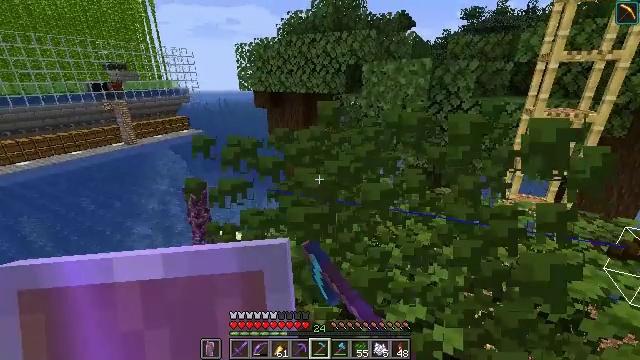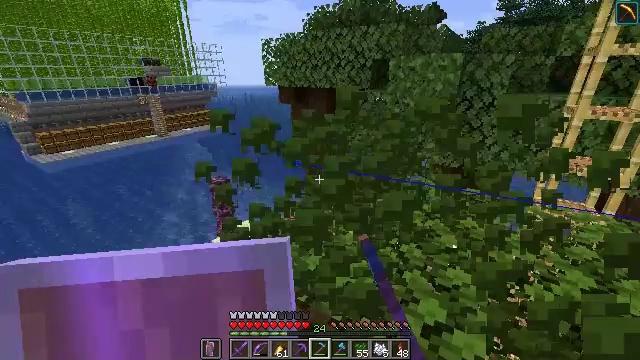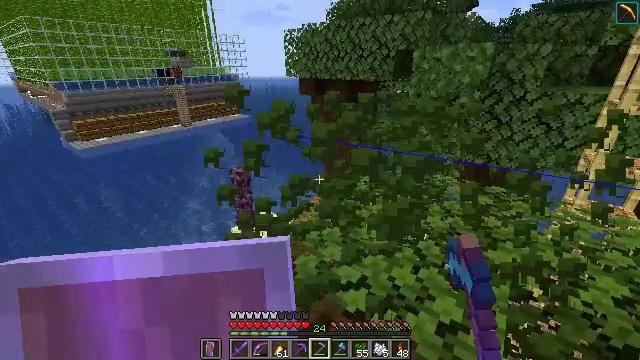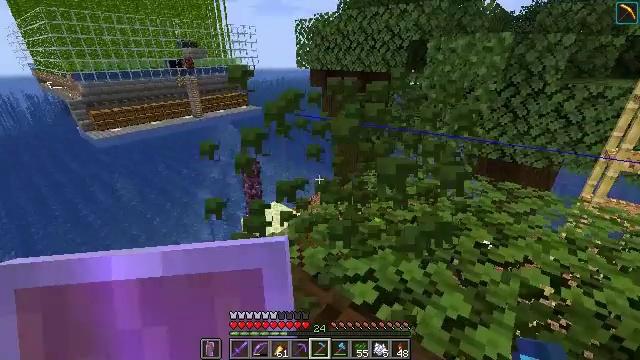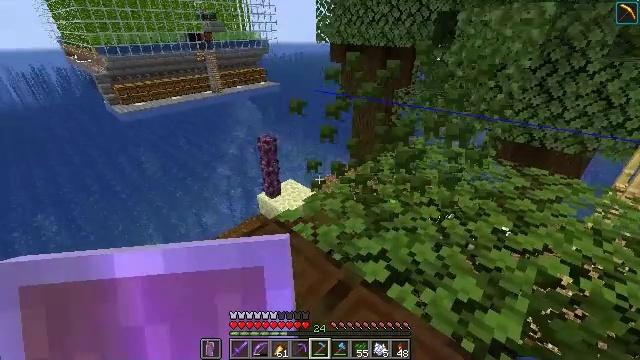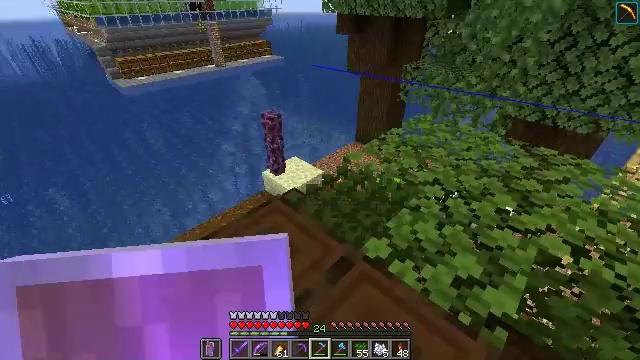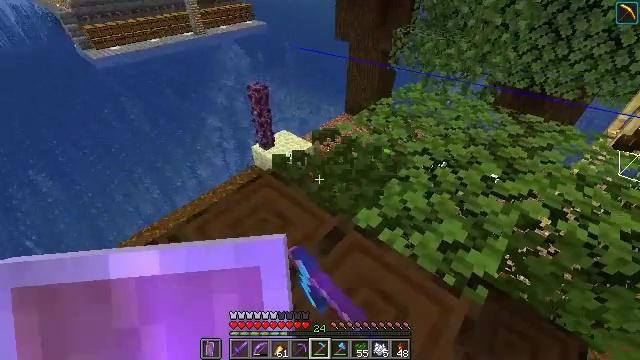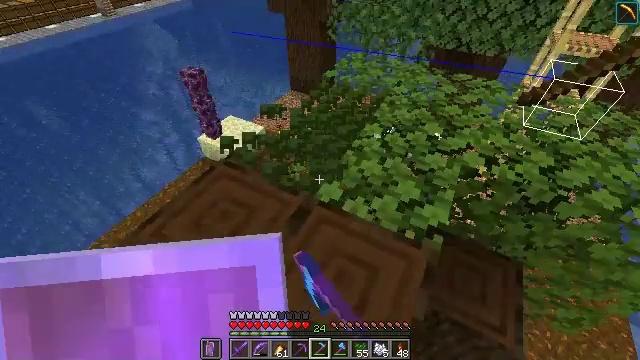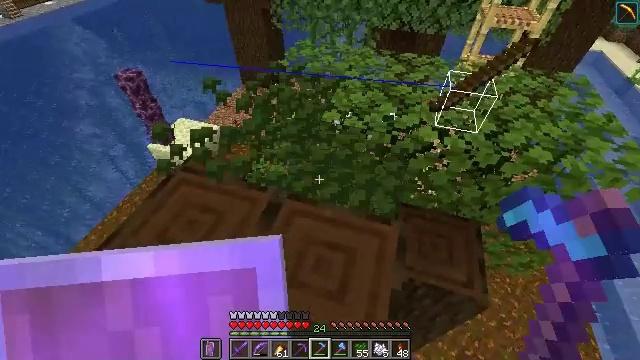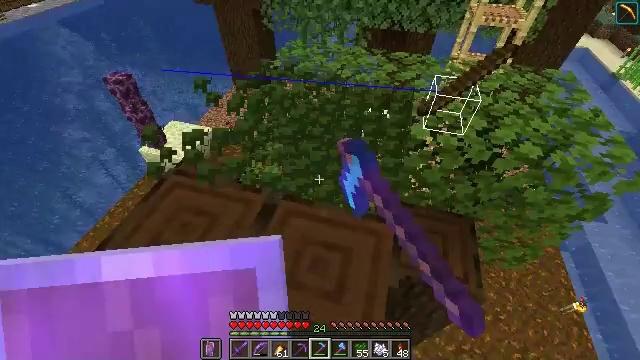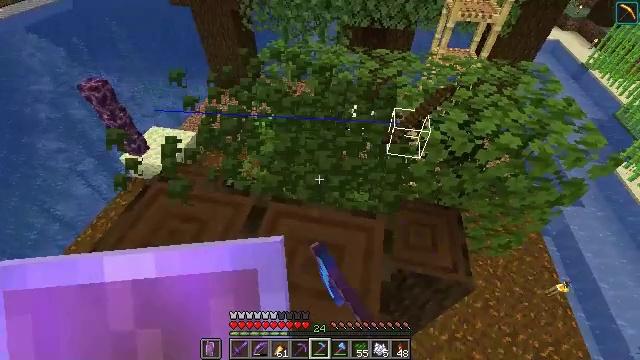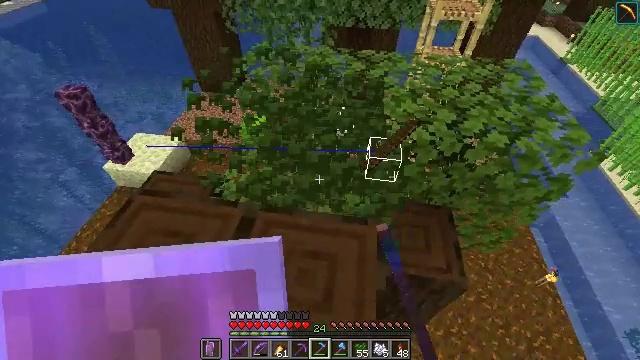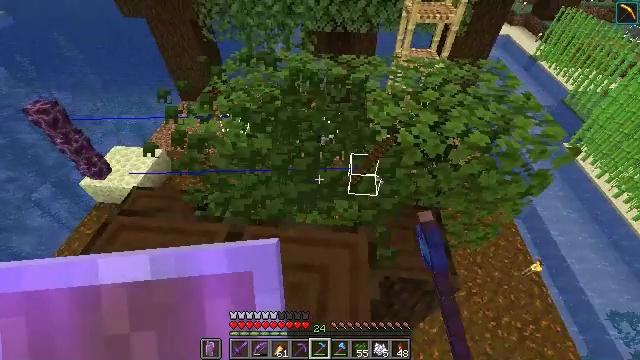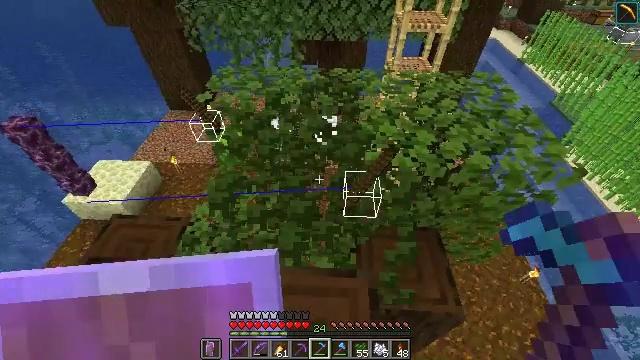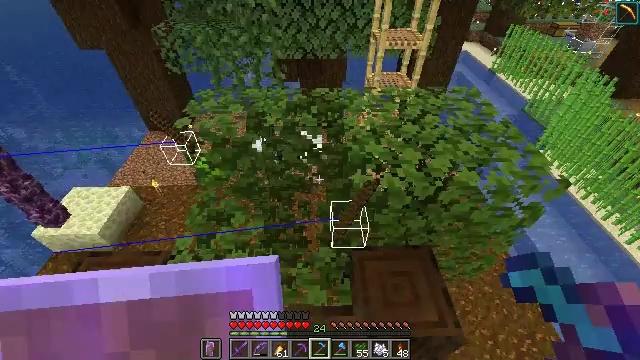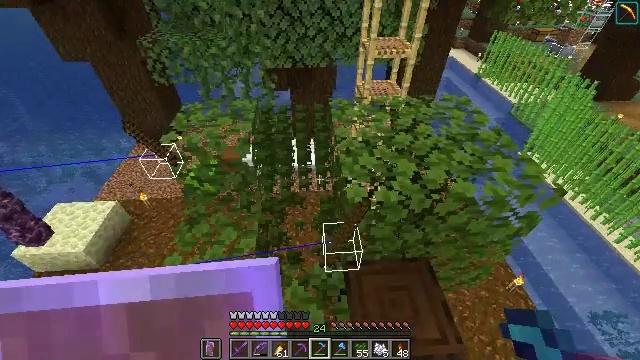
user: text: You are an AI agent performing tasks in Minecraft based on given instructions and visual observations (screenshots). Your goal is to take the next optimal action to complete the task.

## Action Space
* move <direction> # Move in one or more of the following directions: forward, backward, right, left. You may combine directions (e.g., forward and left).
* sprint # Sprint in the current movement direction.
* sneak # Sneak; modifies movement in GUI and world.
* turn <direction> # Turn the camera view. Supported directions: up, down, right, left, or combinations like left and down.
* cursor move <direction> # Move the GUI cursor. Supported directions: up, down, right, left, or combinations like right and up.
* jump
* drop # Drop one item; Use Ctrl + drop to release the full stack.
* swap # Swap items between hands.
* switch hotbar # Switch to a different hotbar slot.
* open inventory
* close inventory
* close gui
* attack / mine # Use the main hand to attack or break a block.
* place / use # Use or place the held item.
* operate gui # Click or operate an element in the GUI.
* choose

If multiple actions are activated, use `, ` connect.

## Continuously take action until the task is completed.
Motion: motion action
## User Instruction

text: Break the dark oak leaves for resources.
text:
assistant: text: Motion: turn left, attack / mine
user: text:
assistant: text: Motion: turn left and down, attack / mine
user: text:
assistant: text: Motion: turn left and down, attack / mine
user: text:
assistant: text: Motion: turn left and down, attack / mine
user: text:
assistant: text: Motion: turn left and down, attack / mine
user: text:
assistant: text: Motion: turn right and down, attack / mine
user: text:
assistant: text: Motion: turn right and down, attack / mine
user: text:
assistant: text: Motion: turn right and down, attack / mine
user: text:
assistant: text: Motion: turn right, attack / mine
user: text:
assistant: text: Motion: turn right, attack / mine
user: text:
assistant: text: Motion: move forward, turn right, attack / mine
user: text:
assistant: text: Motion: move forward, turn right, attack / mine
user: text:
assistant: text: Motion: move forward, turn right, attack / mine
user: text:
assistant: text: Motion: move forward, turn right and up, attack / mine
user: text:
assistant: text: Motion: turn right and up, attack / mine
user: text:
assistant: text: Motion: turn right and up, attack / mine
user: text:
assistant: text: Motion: turn right, attack / mine
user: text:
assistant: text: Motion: turn right, attack / mine
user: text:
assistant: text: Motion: turn right, attack / mine
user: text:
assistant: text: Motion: turn right, attack / mine
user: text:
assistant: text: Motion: turn right, attack / mine
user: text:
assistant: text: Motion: turn right, attack / mine
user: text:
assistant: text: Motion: turn right, attack / mine
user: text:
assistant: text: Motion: attack / mine
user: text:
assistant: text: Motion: attack / mine
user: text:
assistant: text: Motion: attack / mine
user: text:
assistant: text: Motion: attack / mine
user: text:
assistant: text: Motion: attack / mine
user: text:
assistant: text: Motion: turn left and down, attack / mine
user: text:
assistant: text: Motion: turn left and down, attack / mine